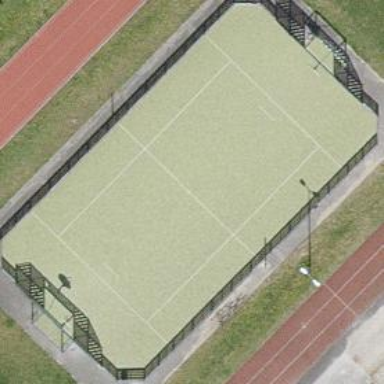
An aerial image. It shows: Multi-sport pitch with artificial turf.